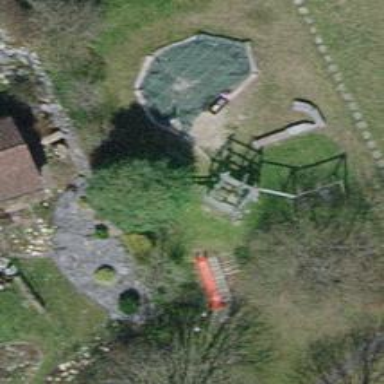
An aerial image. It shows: Playground area for leisure activities on the land.